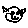
Label: cat